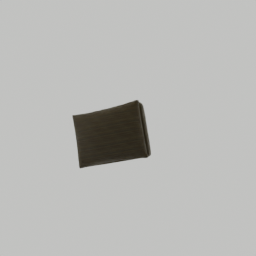
Label: furniture